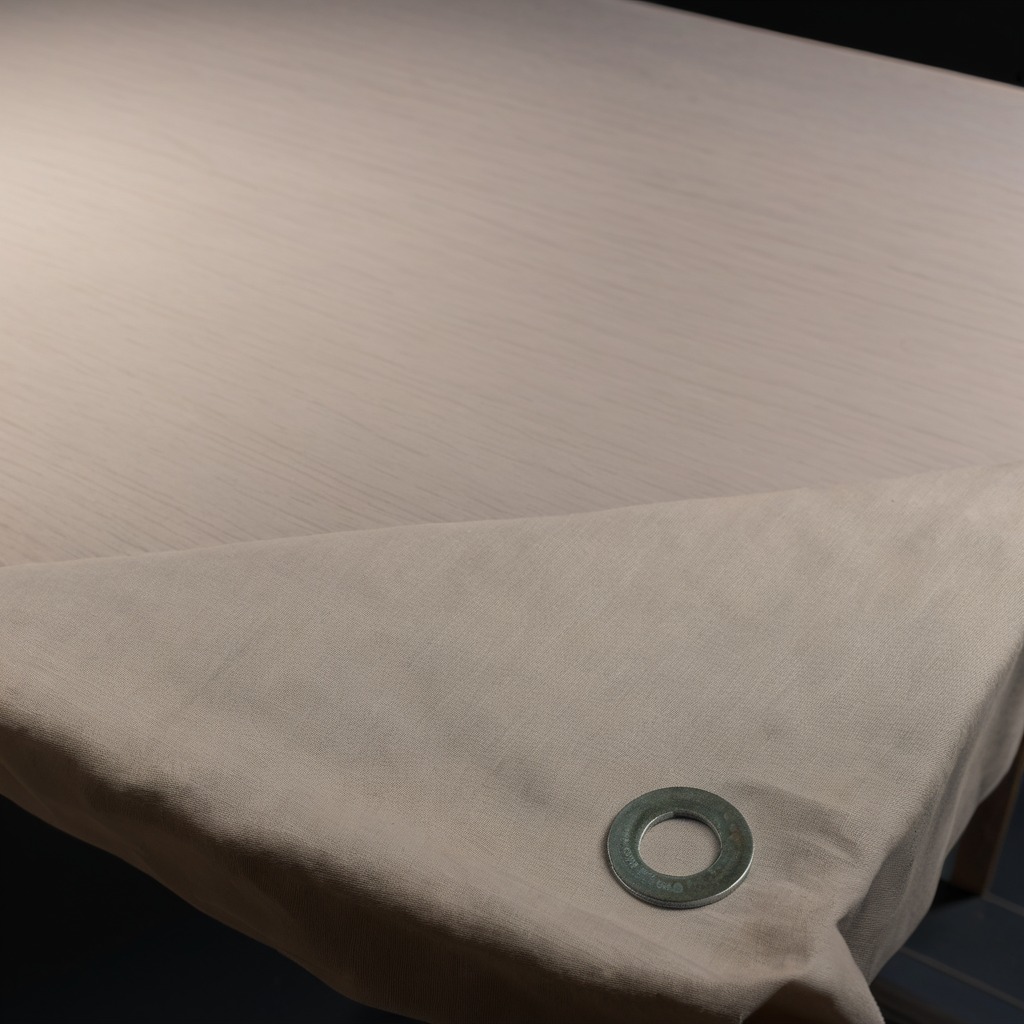
A flat metal washer is lying on a wooden table inside a workshop at night with soft shadows worn but beneath the cloth.